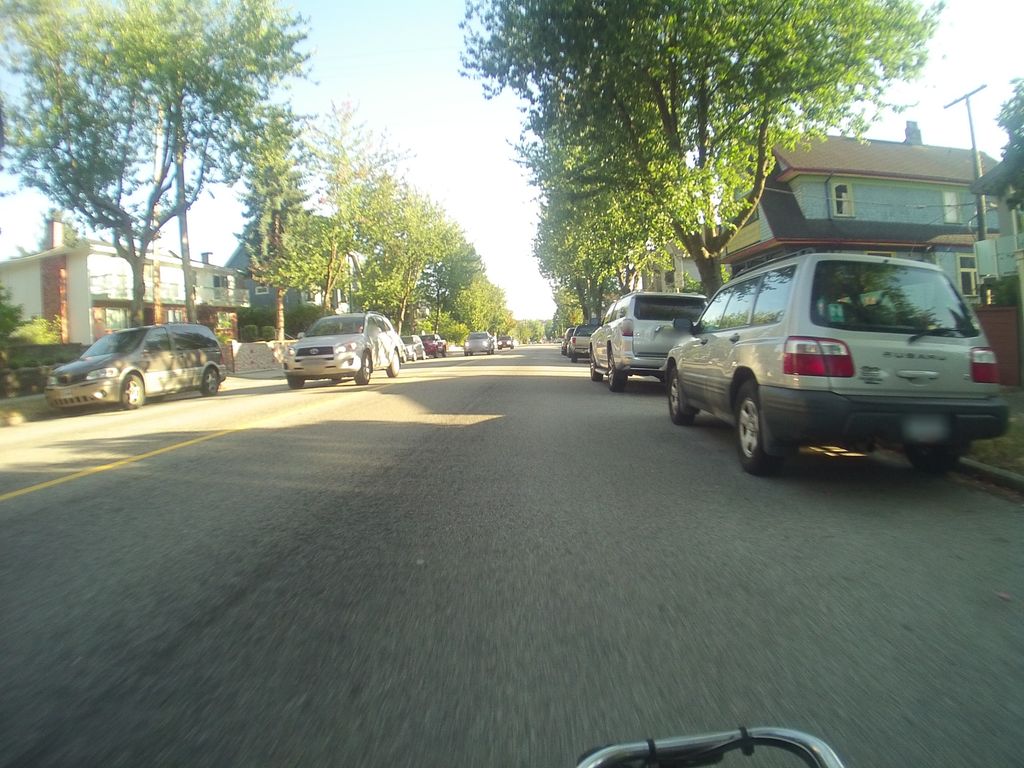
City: vancouver